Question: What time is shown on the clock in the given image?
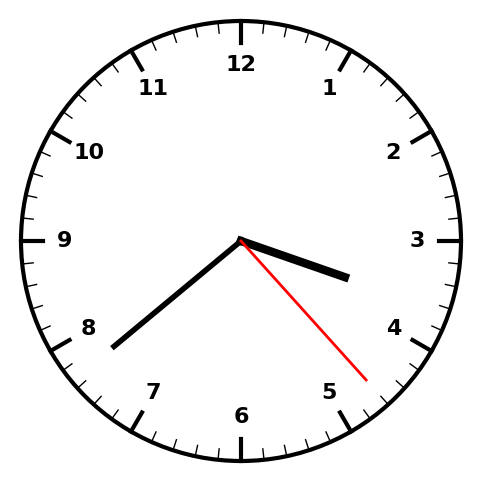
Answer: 03:38:23